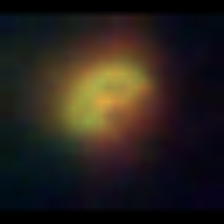
Taxon: NanoPlankton
Group: Other